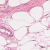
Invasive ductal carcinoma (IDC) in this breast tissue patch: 0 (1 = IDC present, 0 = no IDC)